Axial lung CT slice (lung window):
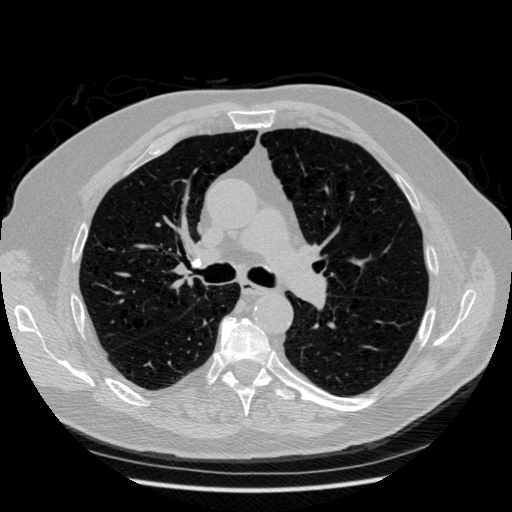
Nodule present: no